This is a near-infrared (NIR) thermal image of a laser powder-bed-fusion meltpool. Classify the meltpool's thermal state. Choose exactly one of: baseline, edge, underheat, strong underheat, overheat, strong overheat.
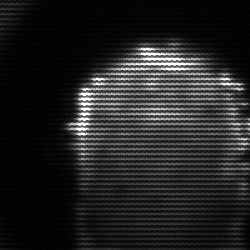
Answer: baseline